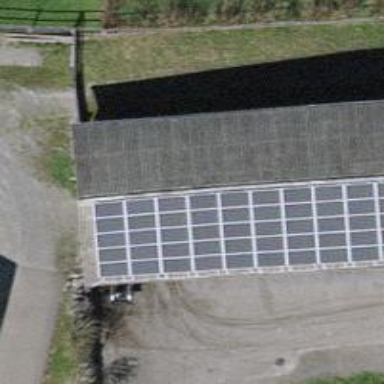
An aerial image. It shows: Solar power generator utilizing photovoltaic technology with solar photovoltaic panels.